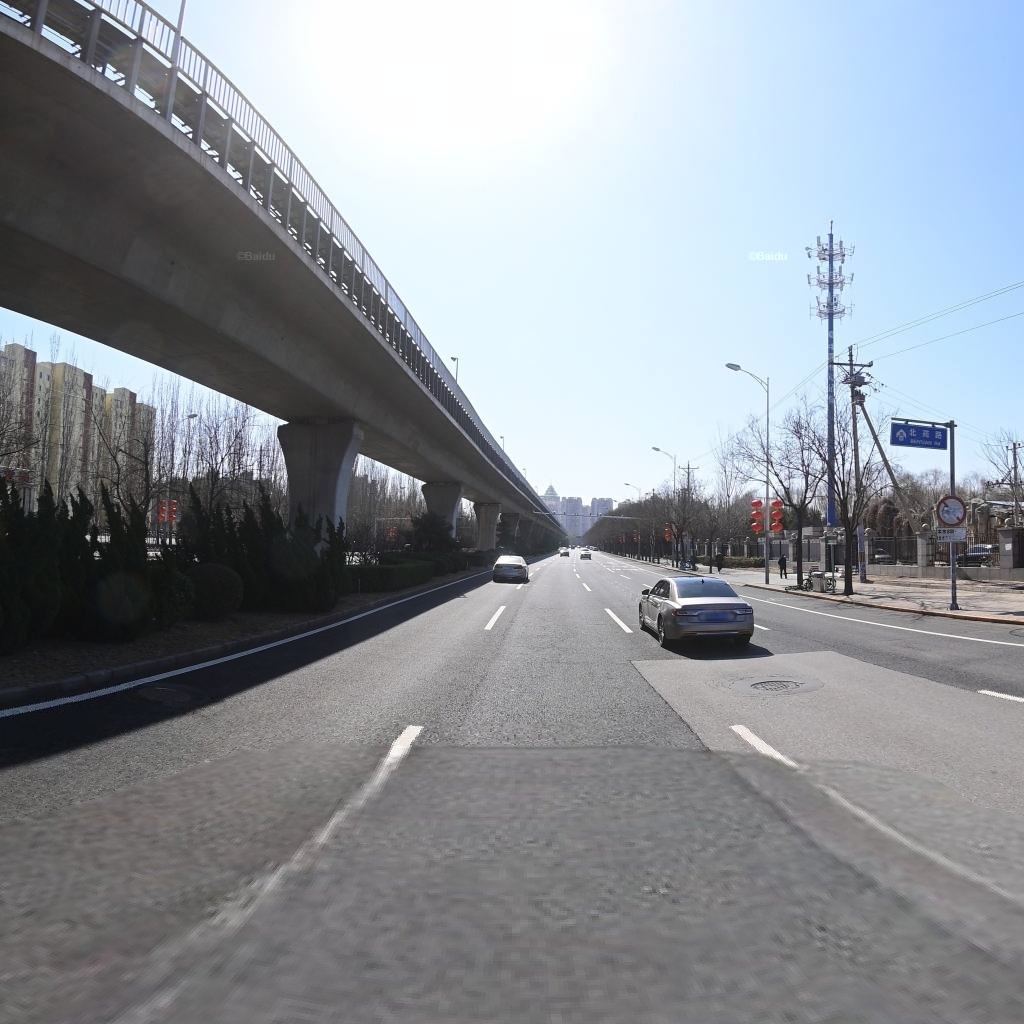
Region: Chaoyang
Road damage annotations: longitudinal crack, manhole cover